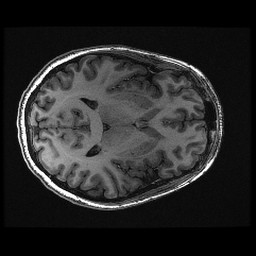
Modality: T1w
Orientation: axial
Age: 26
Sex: female
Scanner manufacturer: ge
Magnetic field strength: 3 T
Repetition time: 0.008848 s
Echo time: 0.003544 s